Field crop: maize
Growth stage: 2
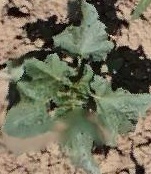
Species: datura